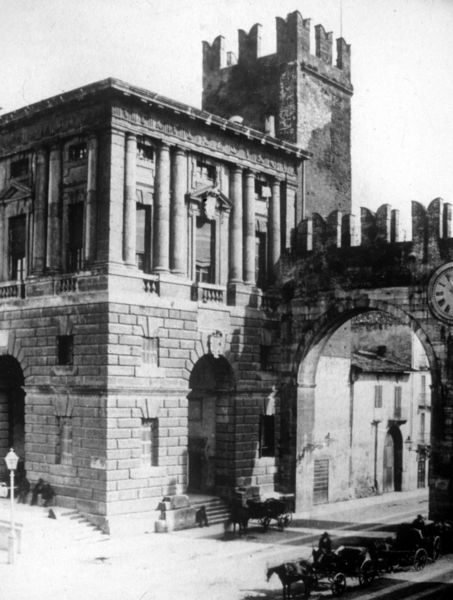
Titel: Palazzo della Gran Guardia (Fassade)
Künstler: Domenico Curtoni
Standort: Verona
Institution: Palazzo della Gran Guardia
Schlagwörter: schatten, weiß, menschen, stadt, fenster, grau, laterne, licht, schwarz, strasse, säule, säulen, dach, gebäude, haus, architektur, geschichte, stein, steine, häuser, kirche, england, renaissance, karren, pferd, pferde, turm, doppelsäule, bogen, fassade, giebel, mauer, ziegel, backstein, fuhrwerke, kutsche, kutschen, rundbogen, wagen, krieg, treppe, treppen, zerstörung, uhr, durchgang, stufen, tor, zinnen, foto, fotografie, photographie, bögen, eingang, ruine, antike, burg, palast, torbogen, balustrade, kreuzung, mauerwerk, schwarzweiß, kutscher, portal, rustika, schlussstein, wappen, doppelsäulen, quader, mauern, sonnenschein, bergfried, geschoss, gebälk, zinne, fuhrwerk, rustiziert, pferdewagen, rustica, säulenvorlagen, universität, wandel, historistisch, kutsch, schwalbenschwanz, agraffe, gekuppelte, säulenvorkagen, säuln, college, tinne, fahrzeuu